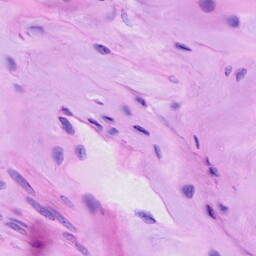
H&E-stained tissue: Ovarian